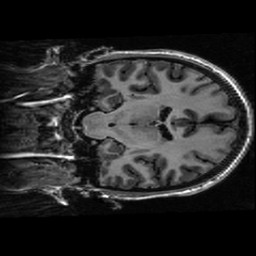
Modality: T1w
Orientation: coronal
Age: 19
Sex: female
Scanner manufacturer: ge
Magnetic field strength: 3 T
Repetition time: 0.01144 s
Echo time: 0.005012 s